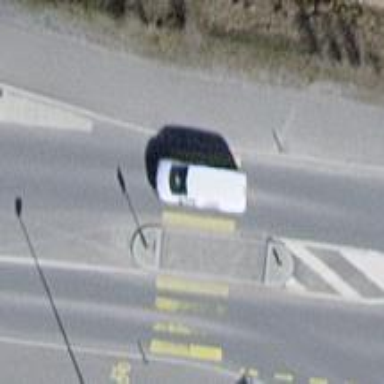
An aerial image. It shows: Marked zebra crossing with island.